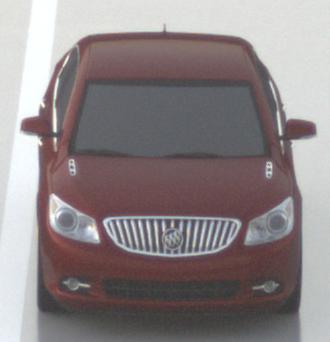
Make: Buick
Model: LaCrosse
Detailed model: Gen. 2
Model produced from: 2009
Model produced until: 2016
Doors: 4
Color: red
Road condition: wet road
Daytime: sunrise or sunset
Contrast: low contrast